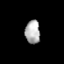
Tissue: prostate
Cell type: Myeloid cells
Senescence score: 0.32
Nuclear area (px): 338
Mean DAPI intensity: 177.766